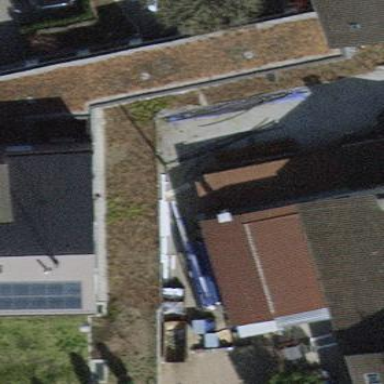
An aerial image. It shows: Pitched roof building.